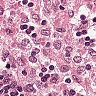
Metastatic tissue present: no